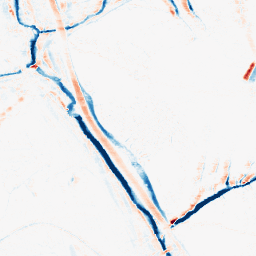
Category: morphological
Decomposition family: morphological_ellipse
Decomposition parameters: operation: average
width: 5
height: 10
Upsampling method: sinc_hamming
Upsampling parameters: scale: 2
kernel_size: 4
Upsampling scale: 2